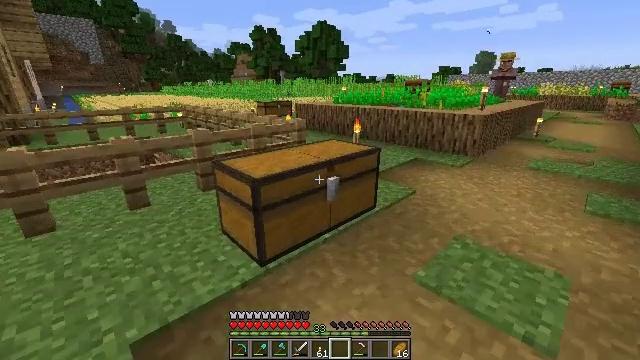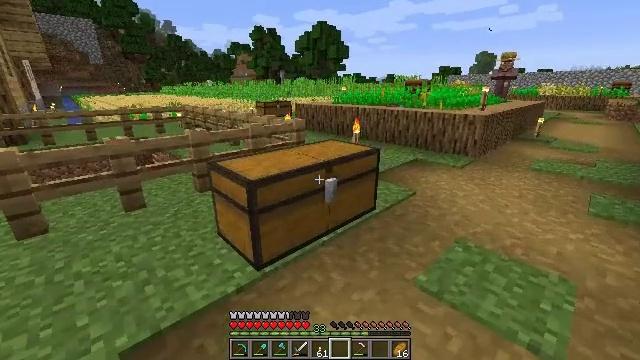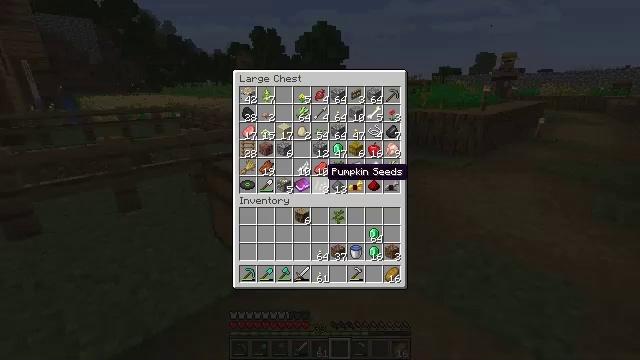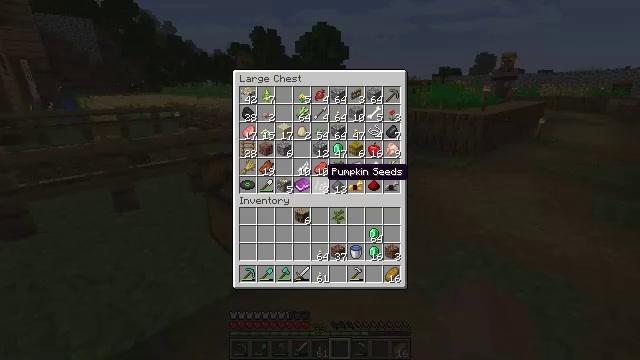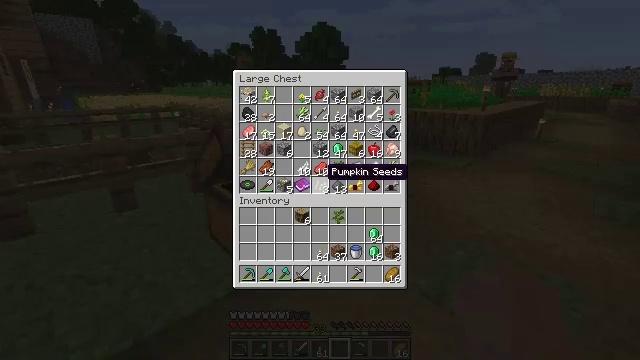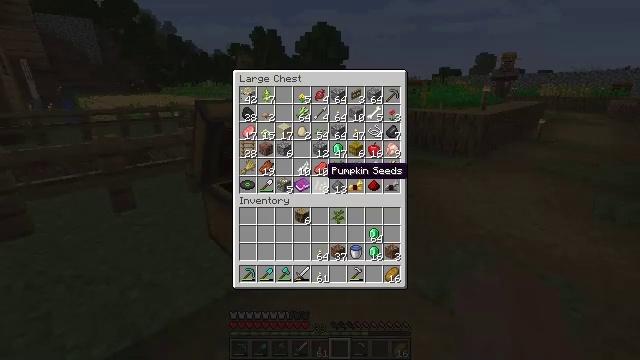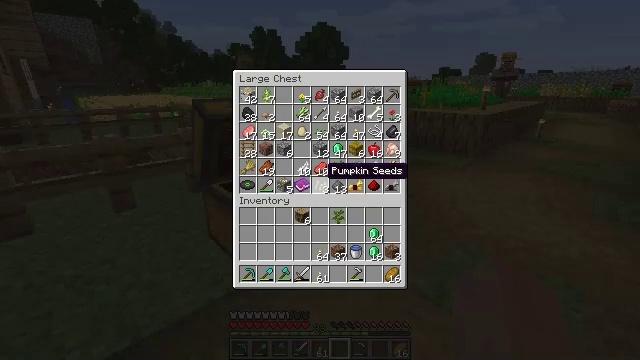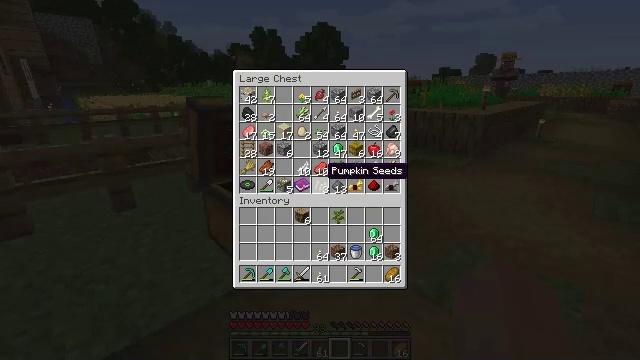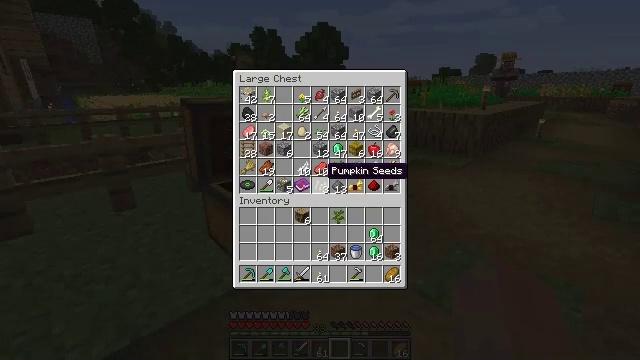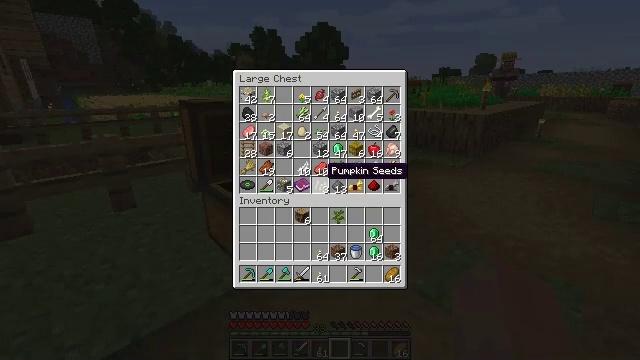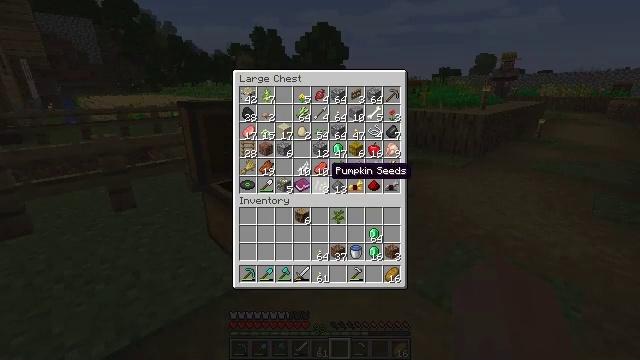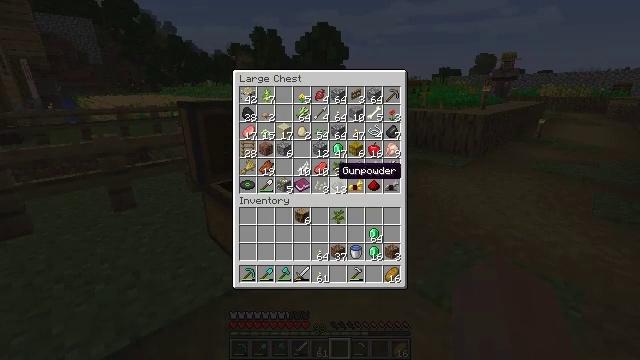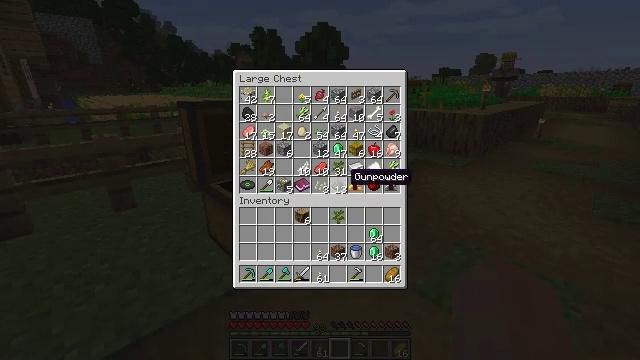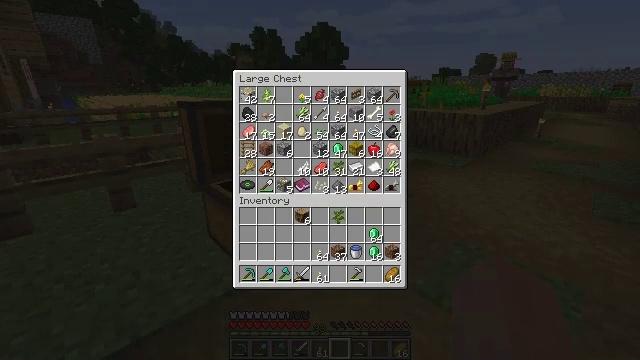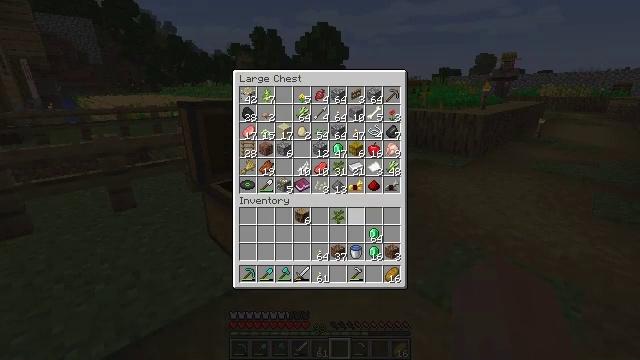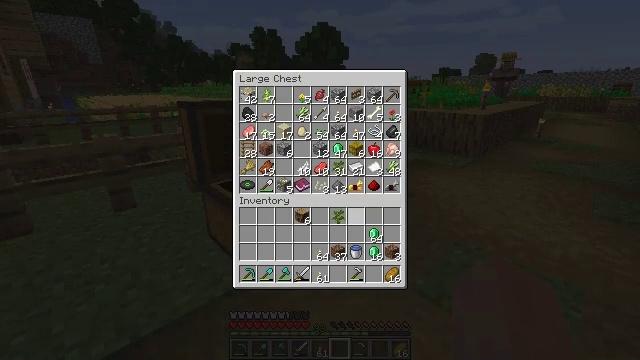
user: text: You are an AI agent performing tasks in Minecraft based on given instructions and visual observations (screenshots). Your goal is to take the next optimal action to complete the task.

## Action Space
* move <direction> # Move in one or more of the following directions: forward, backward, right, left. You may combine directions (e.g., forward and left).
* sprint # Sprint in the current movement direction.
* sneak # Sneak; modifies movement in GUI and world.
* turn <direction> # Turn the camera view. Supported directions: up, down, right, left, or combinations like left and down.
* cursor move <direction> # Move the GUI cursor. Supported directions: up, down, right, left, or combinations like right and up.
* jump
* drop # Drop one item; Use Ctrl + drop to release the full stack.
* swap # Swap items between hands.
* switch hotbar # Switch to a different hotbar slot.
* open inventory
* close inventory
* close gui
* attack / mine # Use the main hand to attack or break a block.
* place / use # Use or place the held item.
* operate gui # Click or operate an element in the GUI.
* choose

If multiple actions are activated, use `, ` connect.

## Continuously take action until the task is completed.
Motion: motion action
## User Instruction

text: Break the sugar cane.
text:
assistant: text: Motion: no_op
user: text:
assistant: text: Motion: open gui
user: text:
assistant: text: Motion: no_op
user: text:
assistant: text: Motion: no_op
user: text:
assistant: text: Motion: no_op
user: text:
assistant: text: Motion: no_op
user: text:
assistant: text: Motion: no_op
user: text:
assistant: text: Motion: no_op
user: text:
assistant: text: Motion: no_op
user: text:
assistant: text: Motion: no_op
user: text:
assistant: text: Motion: no_op
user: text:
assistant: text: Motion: cursor move right
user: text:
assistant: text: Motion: cursor move right and down
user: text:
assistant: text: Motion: cursor move right and down
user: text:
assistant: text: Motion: cursor move down
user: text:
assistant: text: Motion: sneak
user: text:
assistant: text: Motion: sneak
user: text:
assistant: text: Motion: sneak
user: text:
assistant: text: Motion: sneak
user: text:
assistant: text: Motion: sneak
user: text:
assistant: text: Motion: sneak
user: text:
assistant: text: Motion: sneak, choose
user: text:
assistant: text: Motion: sneak, choose
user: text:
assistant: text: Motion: sneak, choose
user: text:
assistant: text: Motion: sneak, cursor move down
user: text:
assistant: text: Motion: sneak
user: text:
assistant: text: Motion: sneak, choose
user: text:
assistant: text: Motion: sneak, choose
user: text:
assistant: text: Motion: sneak, choose
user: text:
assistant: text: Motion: sneak